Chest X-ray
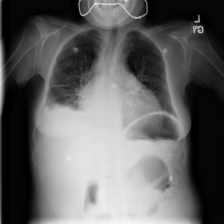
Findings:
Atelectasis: positive
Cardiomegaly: negative
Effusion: positive
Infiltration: positive
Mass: negative
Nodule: negative
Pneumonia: negative
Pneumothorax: negative
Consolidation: negative
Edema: negative
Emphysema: negative
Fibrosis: negative
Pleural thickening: negative
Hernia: negative